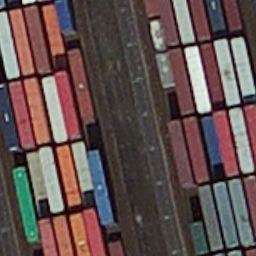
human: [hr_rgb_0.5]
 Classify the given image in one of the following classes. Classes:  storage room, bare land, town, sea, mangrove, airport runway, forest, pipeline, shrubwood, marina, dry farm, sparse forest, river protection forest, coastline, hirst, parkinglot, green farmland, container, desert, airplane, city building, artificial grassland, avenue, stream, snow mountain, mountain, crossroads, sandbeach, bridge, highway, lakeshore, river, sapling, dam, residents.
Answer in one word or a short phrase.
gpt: container